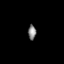
Tissue: lung
Cell type: Epithelial cells
Senescence score: 0.1984
Nuclear area (px): 113
Mean DAPI intensity: 134.46